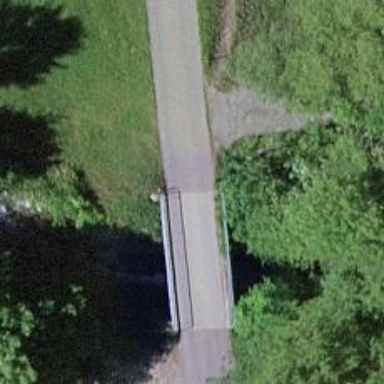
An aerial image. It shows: Unclassified road on bridge.